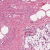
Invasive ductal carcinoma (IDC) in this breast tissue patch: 0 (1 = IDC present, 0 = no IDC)